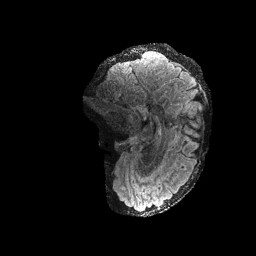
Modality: FLAIR
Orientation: sagittal
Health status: ill
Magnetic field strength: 3 T